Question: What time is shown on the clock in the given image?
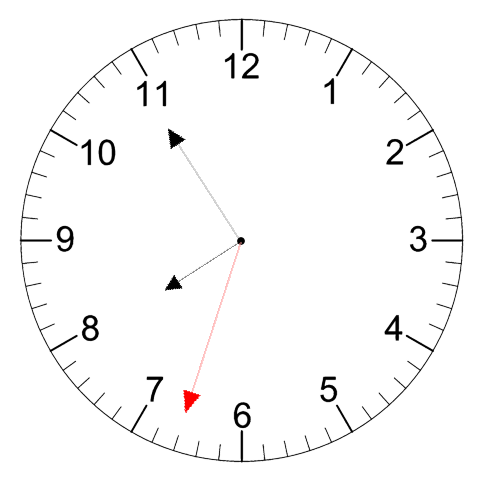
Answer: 07:54:33